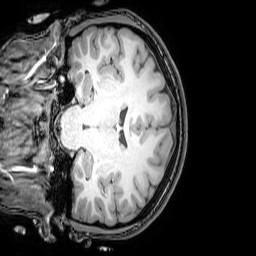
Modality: T1w
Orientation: coronal
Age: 24
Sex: female
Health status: healthy
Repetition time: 0.081 s
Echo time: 0.037 s